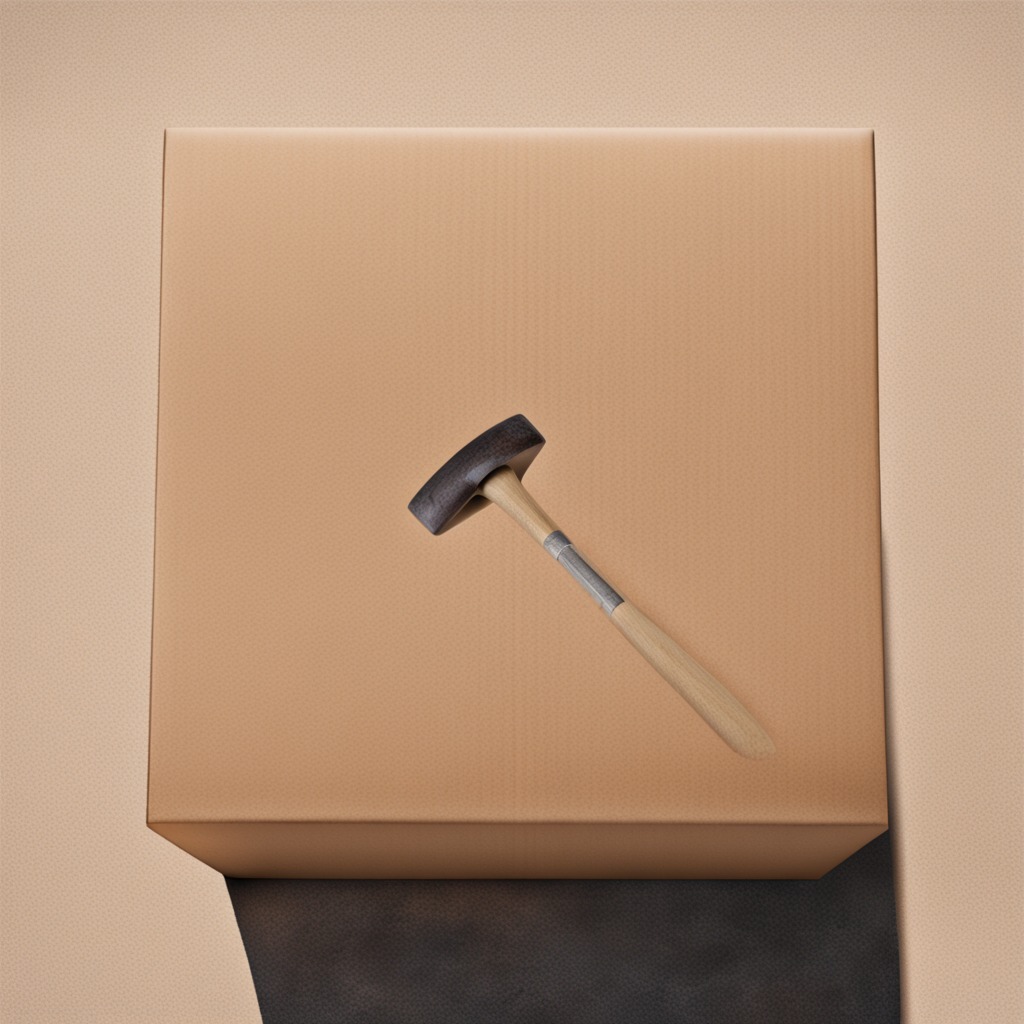
A hammer lying on a cardboard box surface in an outdoor workshop during daytime bright natural light soft shadows slightly creased but